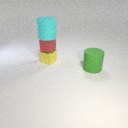
large cyan rubber cylinder above small yellow metal cube